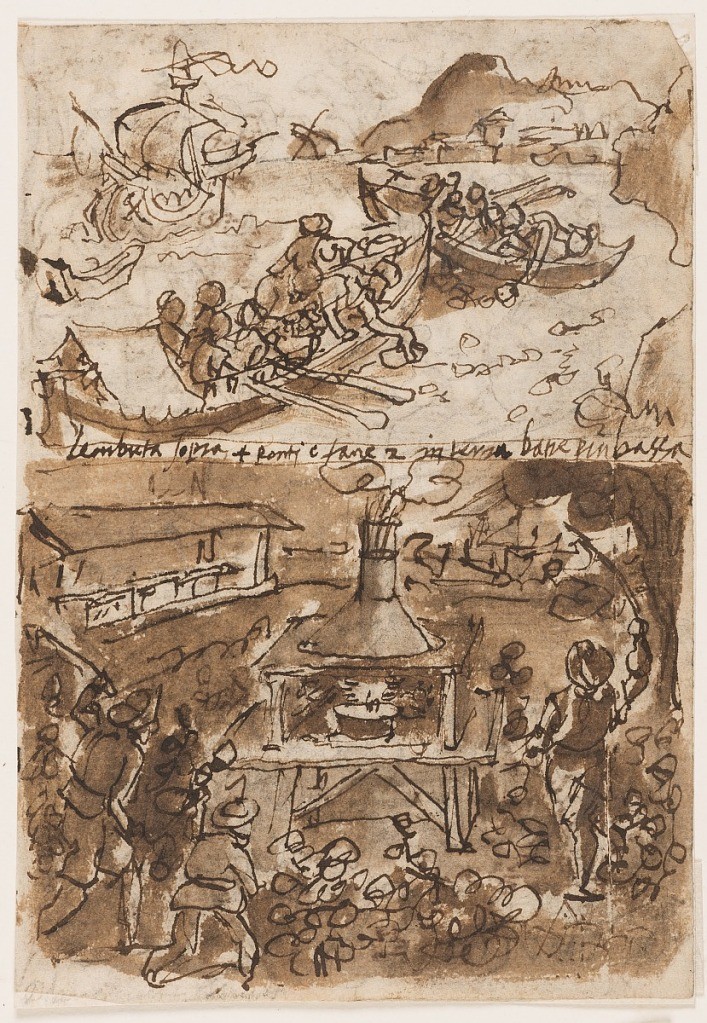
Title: The Collecting of Bitumen [above]; Catching Night Moths [below]
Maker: Jan van der Straet, called Stradanus, Flemish, 1523–1605
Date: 1596 or before
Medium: Pen and brown ink, brush and brown and black washes over black chalk on laid paper
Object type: Drawing
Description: Recto, above: Seascape with two small open boats in the foreground and a large ship farther out to sea. The scene is set in Sicily, and mountains line the shore at right and in the background. The small boats are filled with men, some of whom reach down to use sponges to collect bitumen from the surface of the waves.
Recto, below: Nighttime scene set in an outdoor area near farm buildings. At the center, an oven or open furnace appears, with steam rising from a funnel above. Figures in the foreground use sticks to beat surrounding shrubbery.
Verso, above: Landscape with men on horseback using spears to hunt buffalo. Dogs run among the large animals, biting at their legs.
Verso, below: Men in small boats approaching a rocky shore, meant to depict the coast of Sicily. Some men dive to collect coral, others rise to the surface wearing goggles.